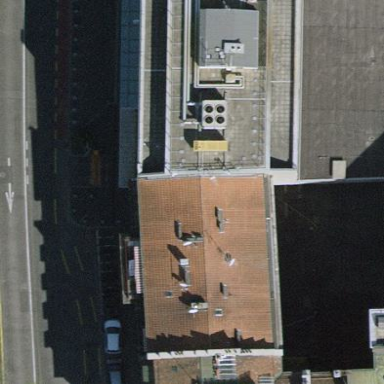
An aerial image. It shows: Office building.